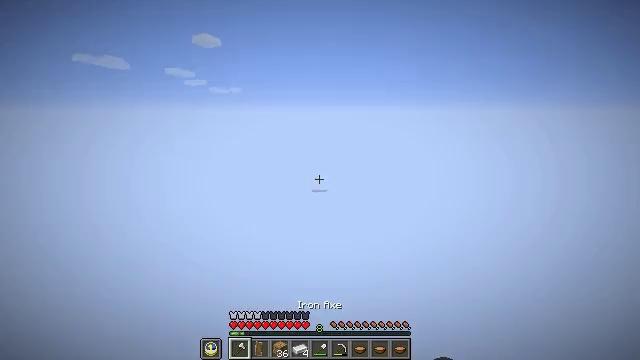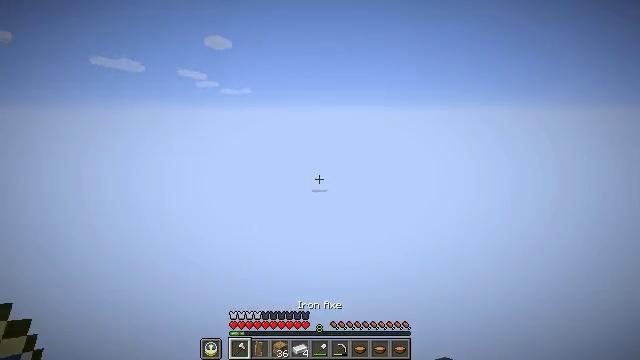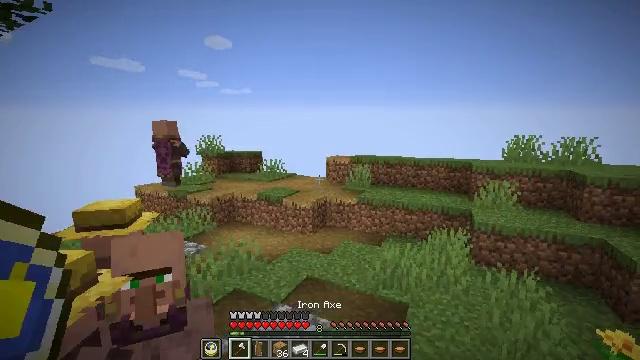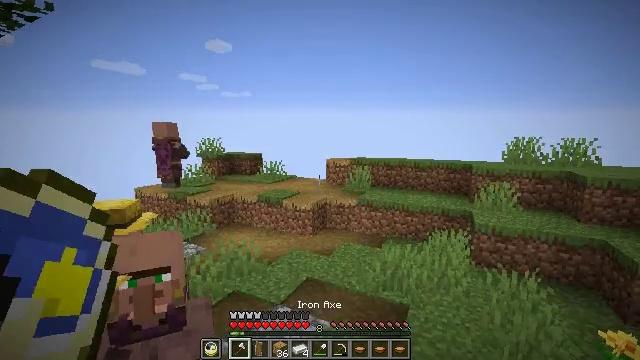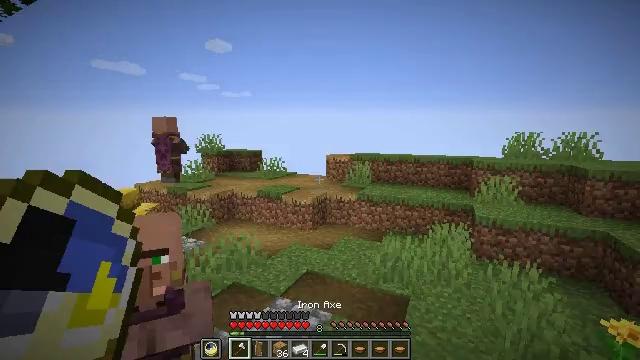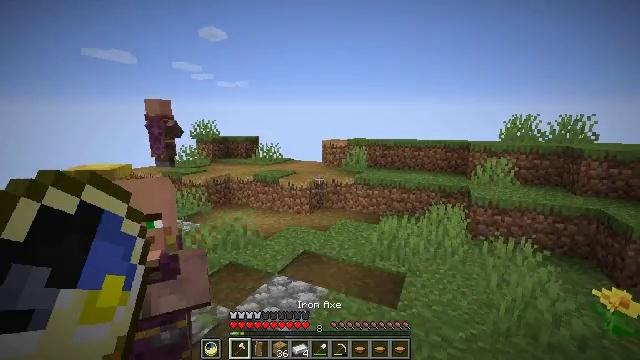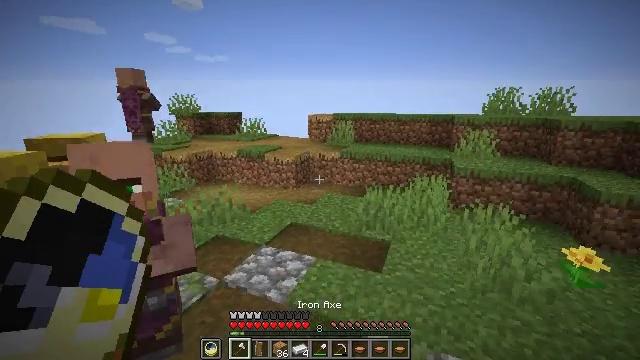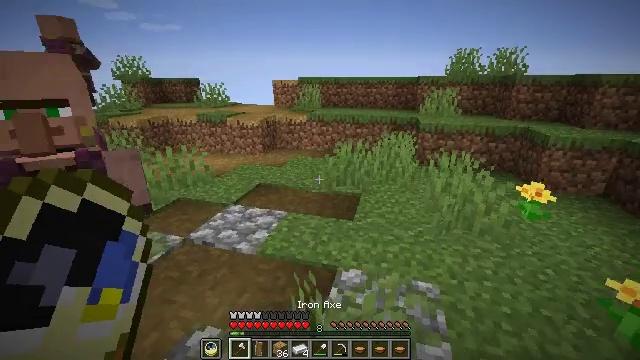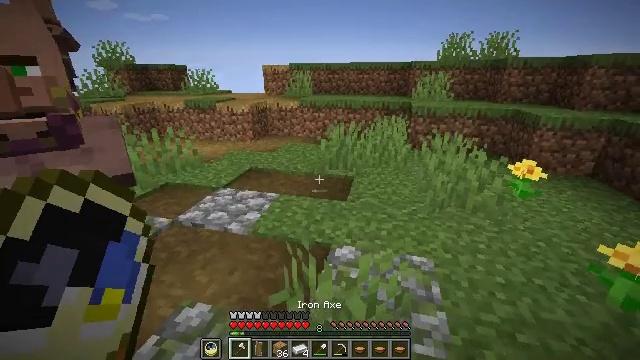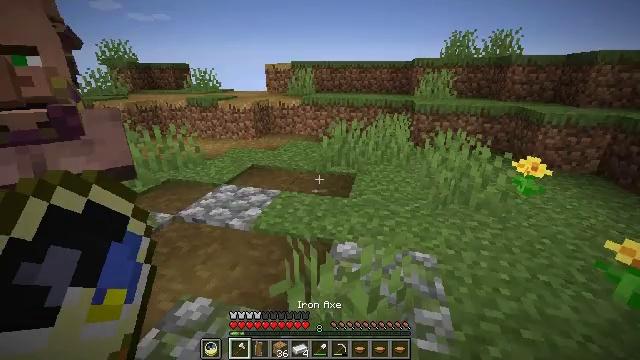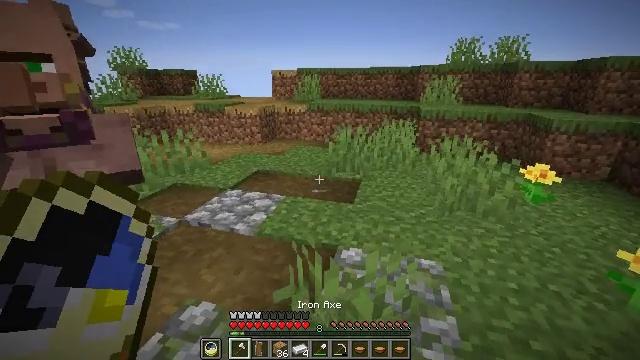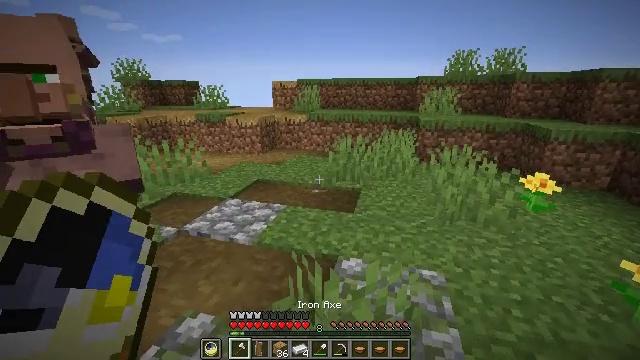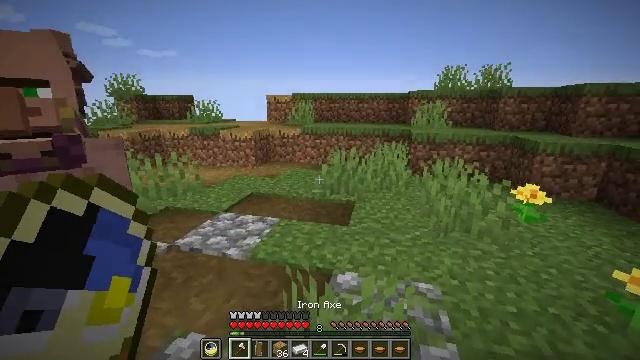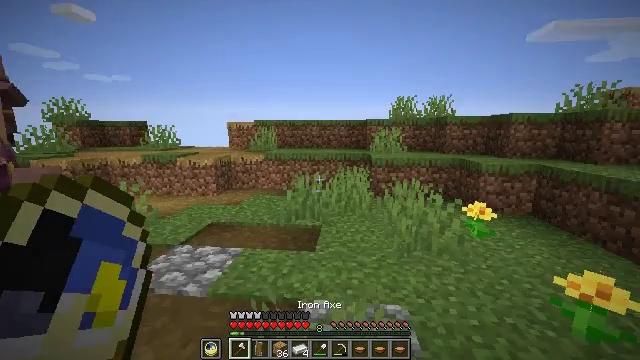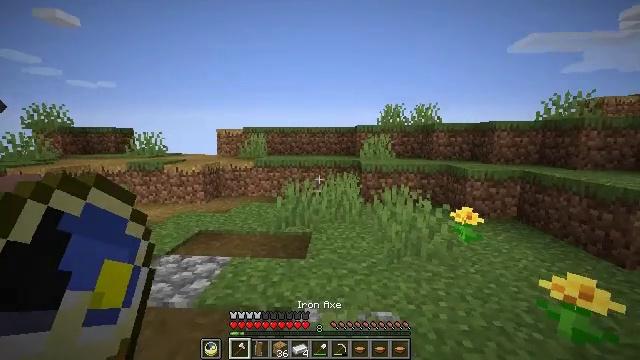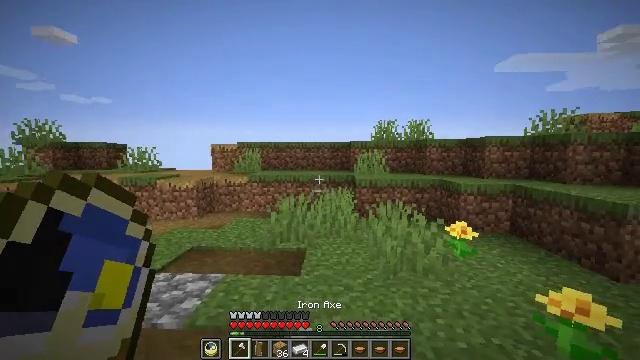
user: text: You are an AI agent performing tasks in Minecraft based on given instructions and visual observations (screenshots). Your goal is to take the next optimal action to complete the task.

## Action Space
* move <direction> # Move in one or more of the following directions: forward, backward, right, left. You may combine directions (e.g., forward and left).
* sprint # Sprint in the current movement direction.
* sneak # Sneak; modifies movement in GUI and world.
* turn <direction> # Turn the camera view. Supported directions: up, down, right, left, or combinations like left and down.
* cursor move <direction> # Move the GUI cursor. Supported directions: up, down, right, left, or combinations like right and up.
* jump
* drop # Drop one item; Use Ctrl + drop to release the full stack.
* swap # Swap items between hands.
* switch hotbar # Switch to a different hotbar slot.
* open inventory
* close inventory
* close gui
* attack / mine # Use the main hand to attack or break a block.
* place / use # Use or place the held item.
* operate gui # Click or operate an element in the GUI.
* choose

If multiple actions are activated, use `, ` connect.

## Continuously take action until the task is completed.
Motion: motion action
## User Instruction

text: Gather the yellow bed by attacking it.
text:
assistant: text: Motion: turn left
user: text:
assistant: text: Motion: no_op
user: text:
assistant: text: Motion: no_op
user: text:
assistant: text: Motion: no_op
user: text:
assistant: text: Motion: turn down
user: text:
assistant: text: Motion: turn right and down
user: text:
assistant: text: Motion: turn right and down
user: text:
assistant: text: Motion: turn right and down
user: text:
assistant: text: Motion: no_op
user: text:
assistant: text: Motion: turn left and up
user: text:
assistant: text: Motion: turn up
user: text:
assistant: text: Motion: turn right and up
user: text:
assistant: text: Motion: turn right and up
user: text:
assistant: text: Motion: turn right and up
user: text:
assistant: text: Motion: turn right and up
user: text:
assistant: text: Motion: turn right and up
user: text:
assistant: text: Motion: turn up
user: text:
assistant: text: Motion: no_op
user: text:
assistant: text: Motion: no_op
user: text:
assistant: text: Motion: no_op
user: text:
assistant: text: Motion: no_op
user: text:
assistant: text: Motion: no_op
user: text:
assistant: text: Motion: no_op
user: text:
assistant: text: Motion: no_op
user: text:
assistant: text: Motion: no_op
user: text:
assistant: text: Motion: no_op
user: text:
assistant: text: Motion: no_op
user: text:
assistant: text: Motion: no_op
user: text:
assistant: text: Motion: no_op
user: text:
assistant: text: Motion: no_op